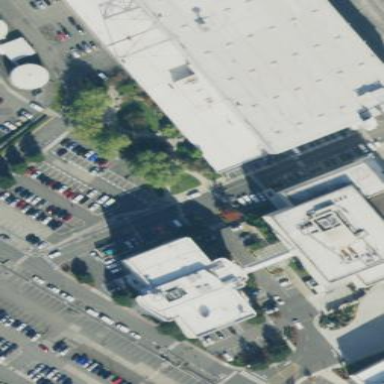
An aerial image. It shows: Parking area with surface.